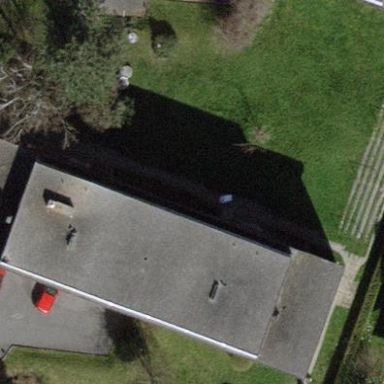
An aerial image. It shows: Apartment building with flat roof.